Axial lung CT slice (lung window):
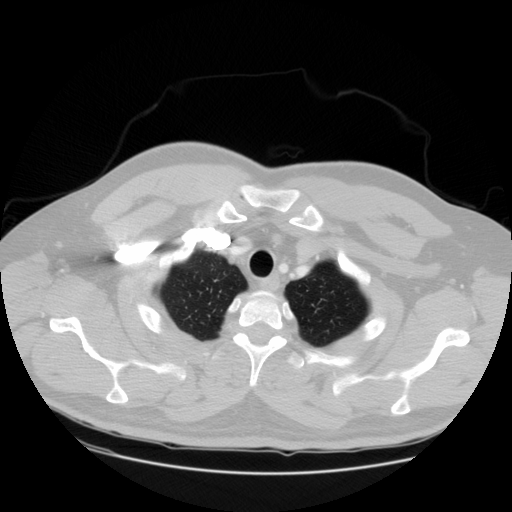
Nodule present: no